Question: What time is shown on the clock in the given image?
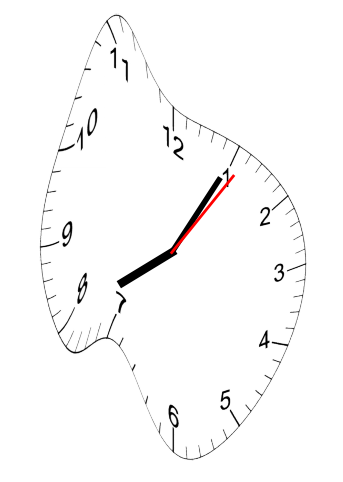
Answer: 08:05:06